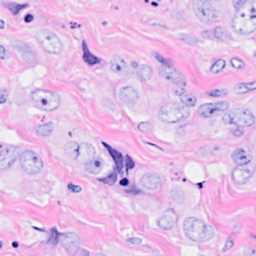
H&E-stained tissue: Breast